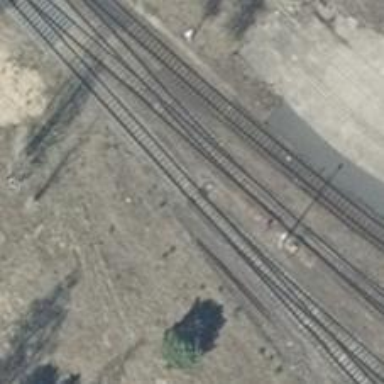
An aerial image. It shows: Railway switch.